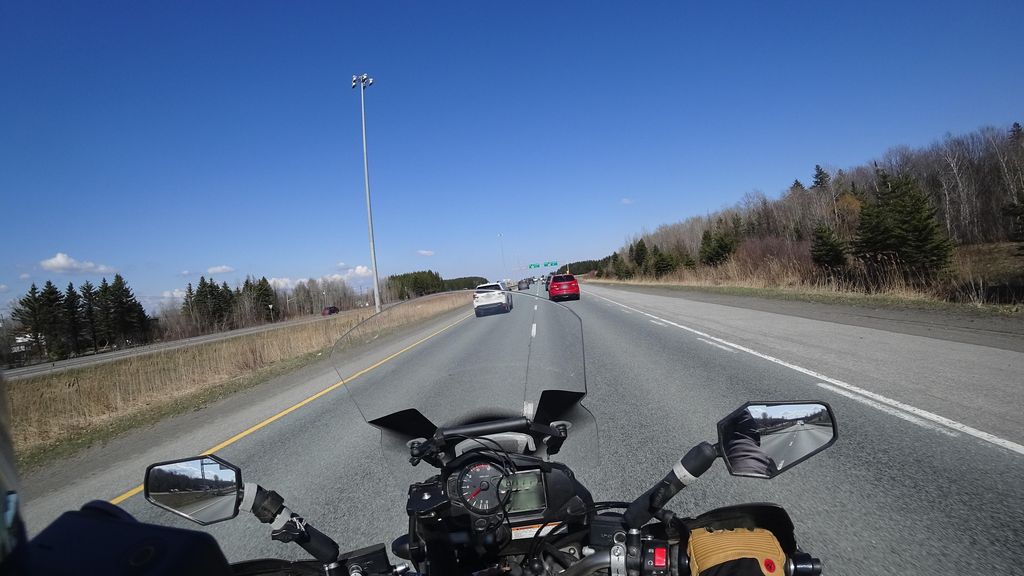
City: quebec_city